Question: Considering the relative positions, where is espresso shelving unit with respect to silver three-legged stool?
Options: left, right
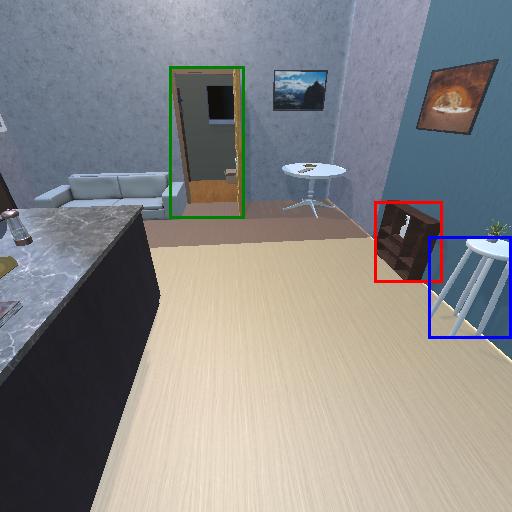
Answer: left